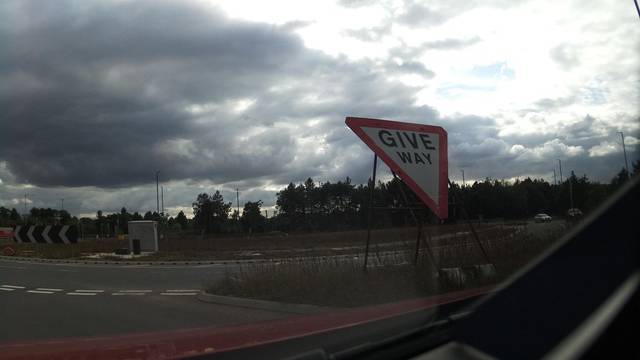
Region: United Kingdom
Coordinates: 52.463, -1.712